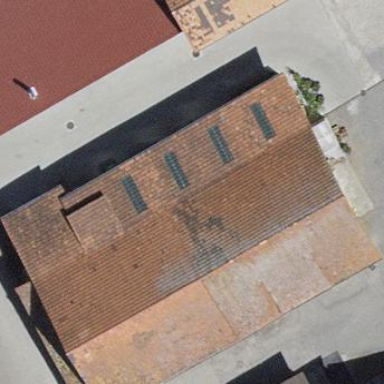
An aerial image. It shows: Stable building.